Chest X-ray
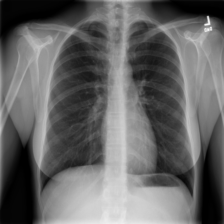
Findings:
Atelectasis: negative
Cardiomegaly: negative
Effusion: negative
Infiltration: negative
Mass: negative
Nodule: negative
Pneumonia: negative
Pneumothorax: negative
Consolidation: negative
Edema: negative
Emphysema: negative
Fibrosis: negative
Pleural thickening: negative
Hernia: negative